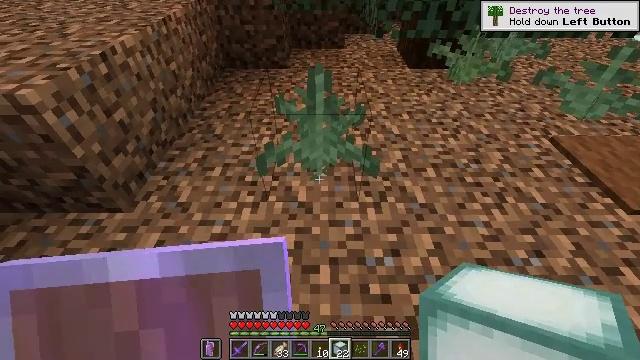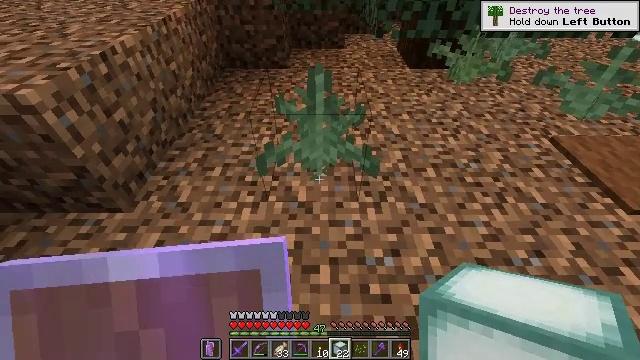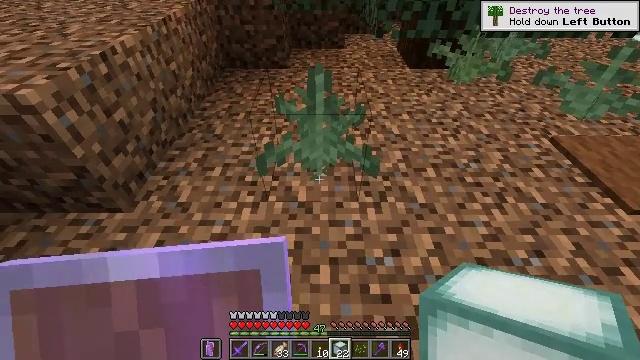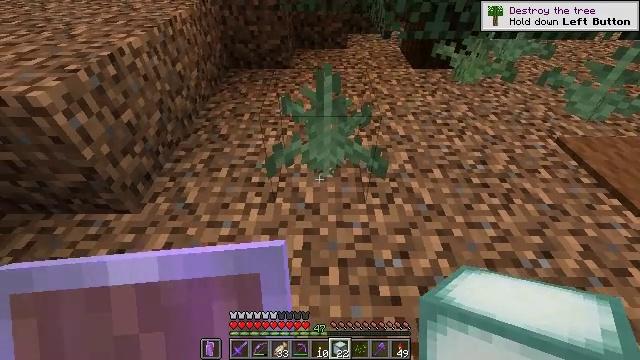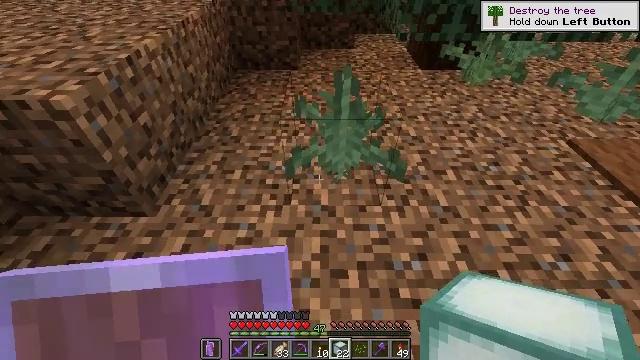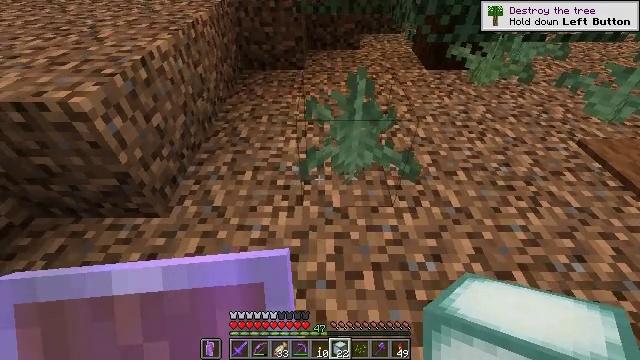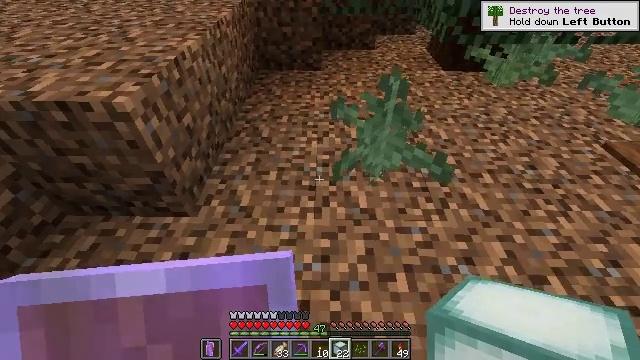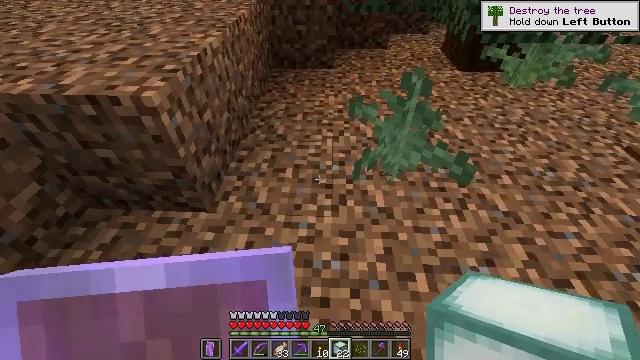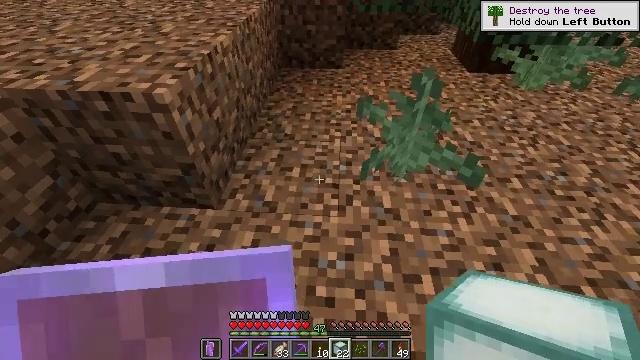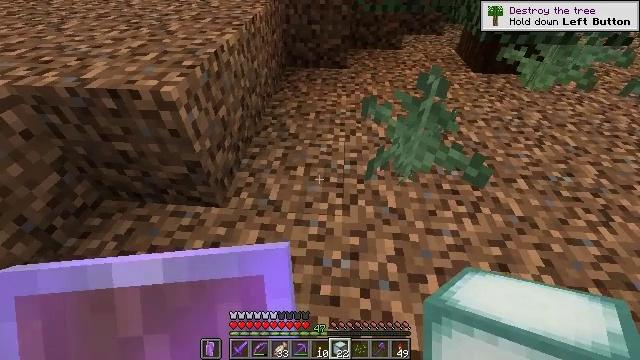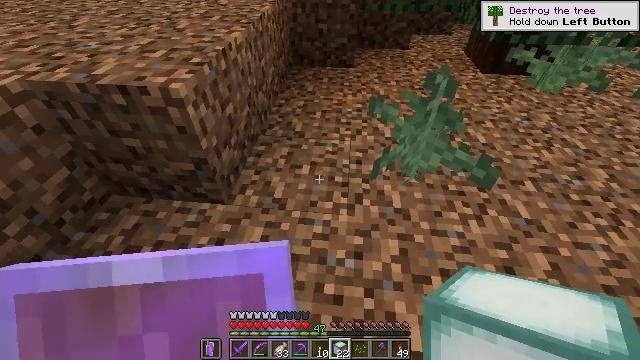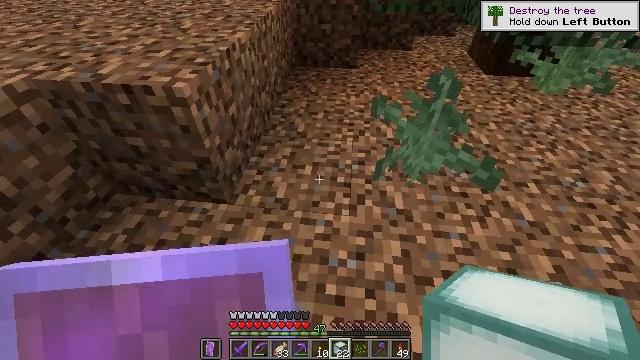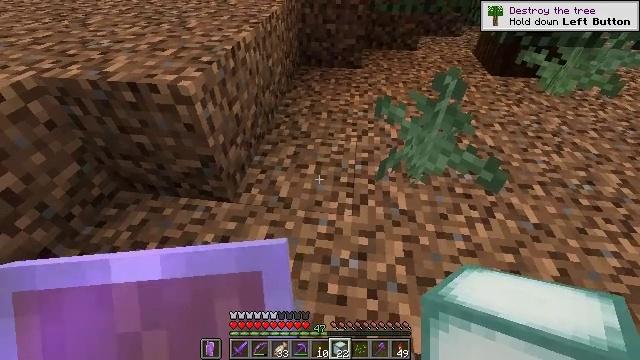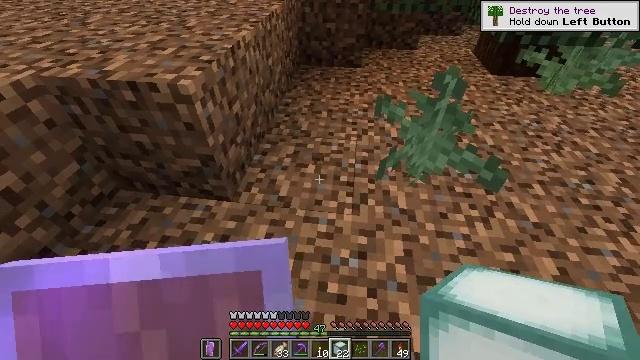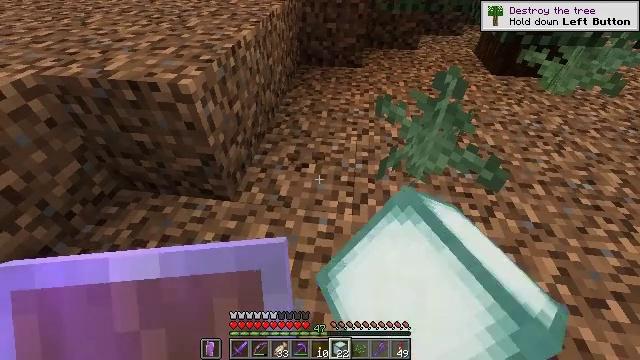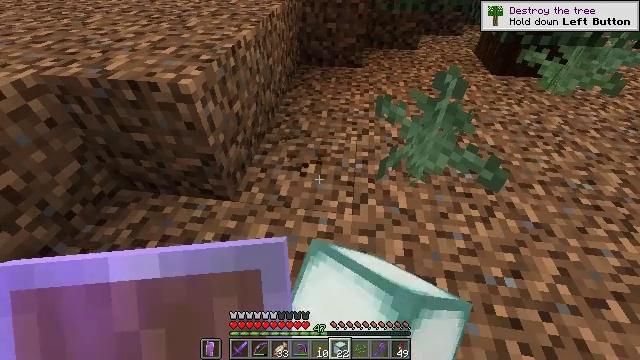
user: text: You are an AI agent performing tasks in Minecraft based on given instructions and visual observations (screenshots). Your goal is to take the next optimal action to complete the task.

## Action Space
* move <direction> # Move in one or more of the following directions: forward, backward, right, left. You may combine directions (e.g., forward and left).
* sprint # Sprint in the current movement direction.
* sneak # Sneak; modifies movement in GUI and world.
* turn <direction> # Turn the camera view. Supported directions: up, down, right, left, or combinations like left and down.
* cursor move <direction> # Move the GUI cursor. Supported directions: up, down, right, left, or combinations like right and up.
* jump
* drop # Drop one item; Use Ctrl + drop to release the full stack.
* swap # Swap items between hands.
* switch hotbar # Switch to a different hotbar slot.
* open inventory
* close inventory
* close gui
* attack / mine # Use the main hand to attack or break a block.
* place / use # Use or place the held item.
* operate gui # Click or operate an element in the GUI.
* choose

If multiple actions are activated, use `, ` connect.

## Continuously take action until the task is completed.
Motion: motion action
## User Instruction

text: Harvest coarse dirt by holding left button.
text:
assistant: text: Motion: no_op
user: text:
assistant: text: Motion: no_op
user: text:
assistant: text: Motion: move left
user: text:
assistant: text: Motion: move left
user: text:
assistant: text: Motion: move left
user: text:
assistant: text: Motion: no_op
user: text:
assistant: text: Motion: turn left
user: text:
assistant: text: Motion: turn left
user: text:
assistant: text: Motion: no_op
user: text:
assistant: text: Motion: turn left
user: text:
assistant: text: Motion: no_op
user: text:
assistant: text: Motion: no_op
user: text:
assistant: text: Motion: attack / mine
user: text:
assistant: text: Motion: attack / mine
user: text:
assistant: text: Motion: attack / mine
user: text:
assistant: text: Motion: attack / mine
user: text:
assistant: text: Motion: attack / mine
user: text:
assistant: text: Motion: attack / mine
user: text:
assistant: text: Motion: attack / mine
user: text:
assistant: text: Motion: attack / mine
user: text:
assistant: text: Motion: attack / mine
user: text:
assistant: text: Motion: attack / mine
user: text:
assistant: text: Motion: attack / mine
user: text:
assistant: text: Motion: attack / mine
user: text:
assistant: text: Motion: turn left, attack / mine
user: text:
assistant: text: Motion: attack / mine
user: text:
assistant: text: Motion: turn left, attack / mine
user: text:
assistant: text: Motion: attack / mine
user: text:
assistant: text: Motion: attack / mine
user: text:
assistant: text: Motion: attack / mine